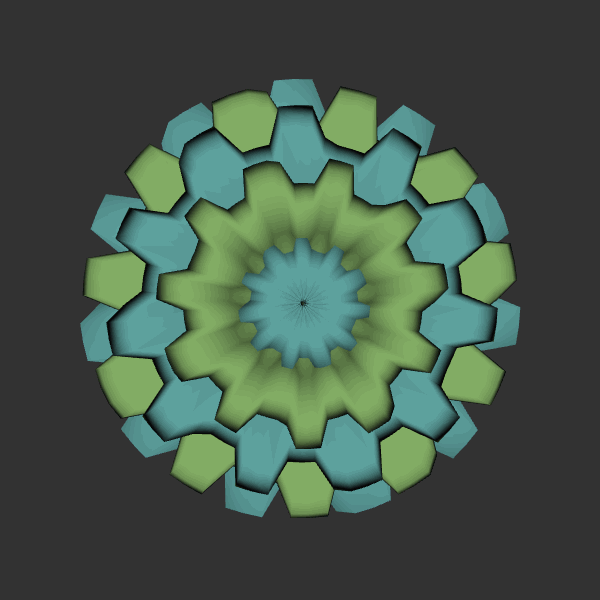
Background: dark